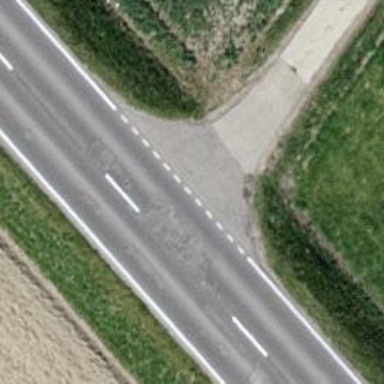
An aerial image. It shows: Secondary road with asphalt surface.